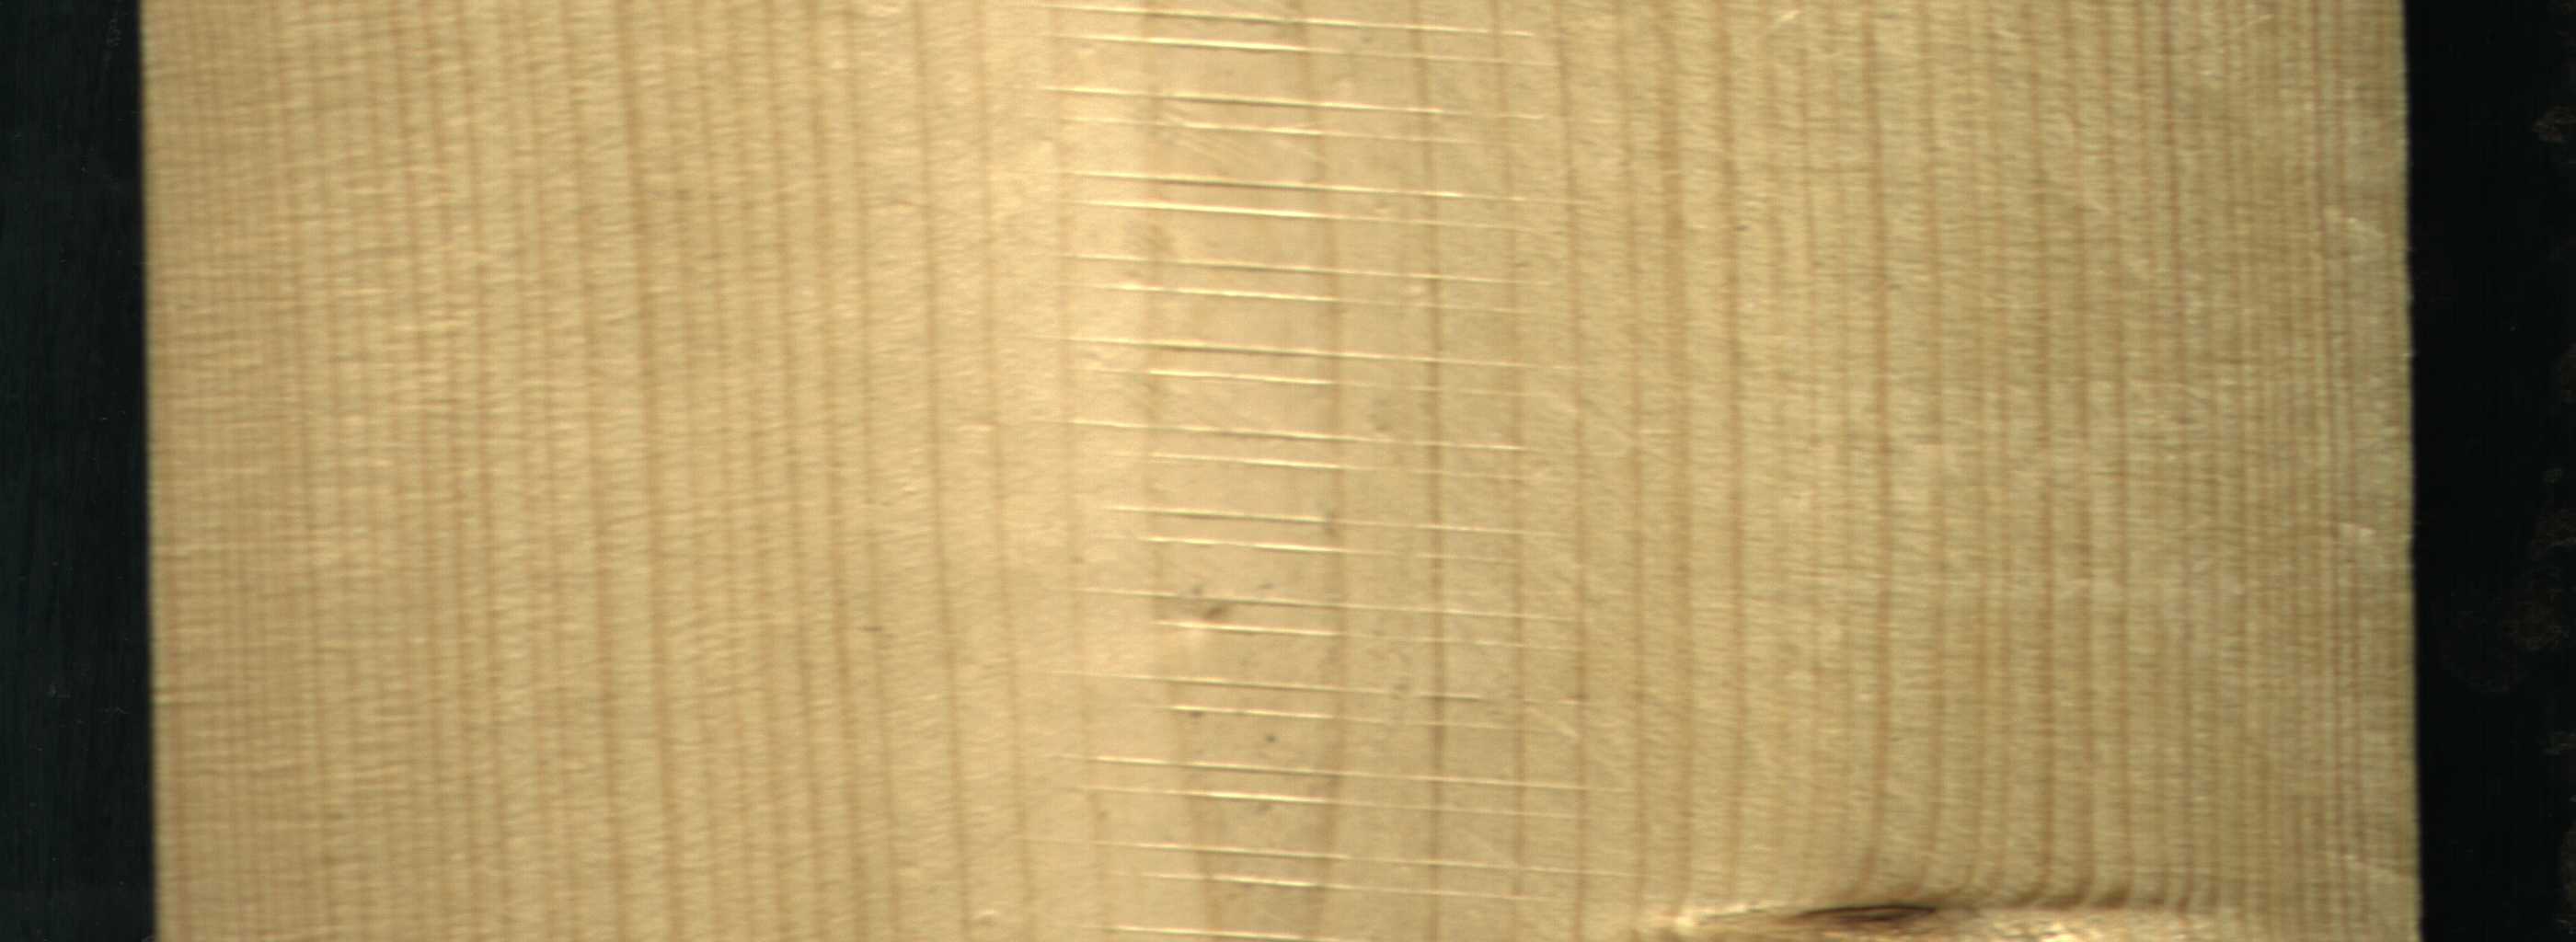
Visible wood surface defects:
Dead_Knot